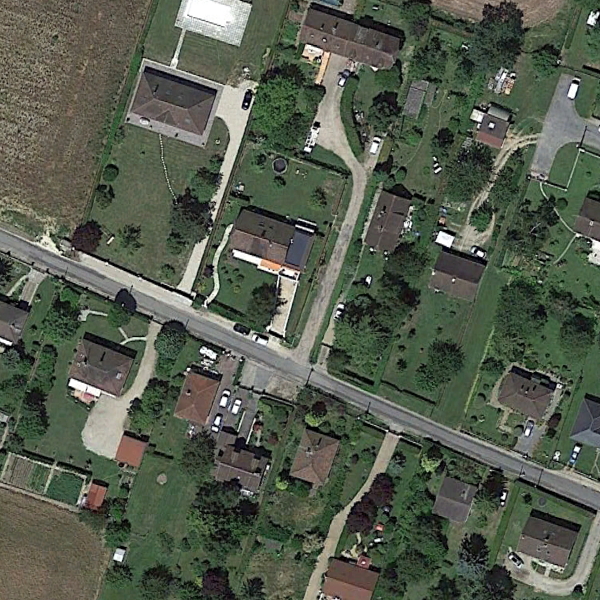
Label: MediumResidential